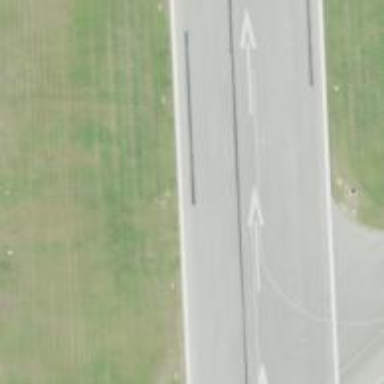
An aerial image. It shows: Asphalt runway at the airport.